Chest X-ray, PA view. Patient: 23 years old, sex M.
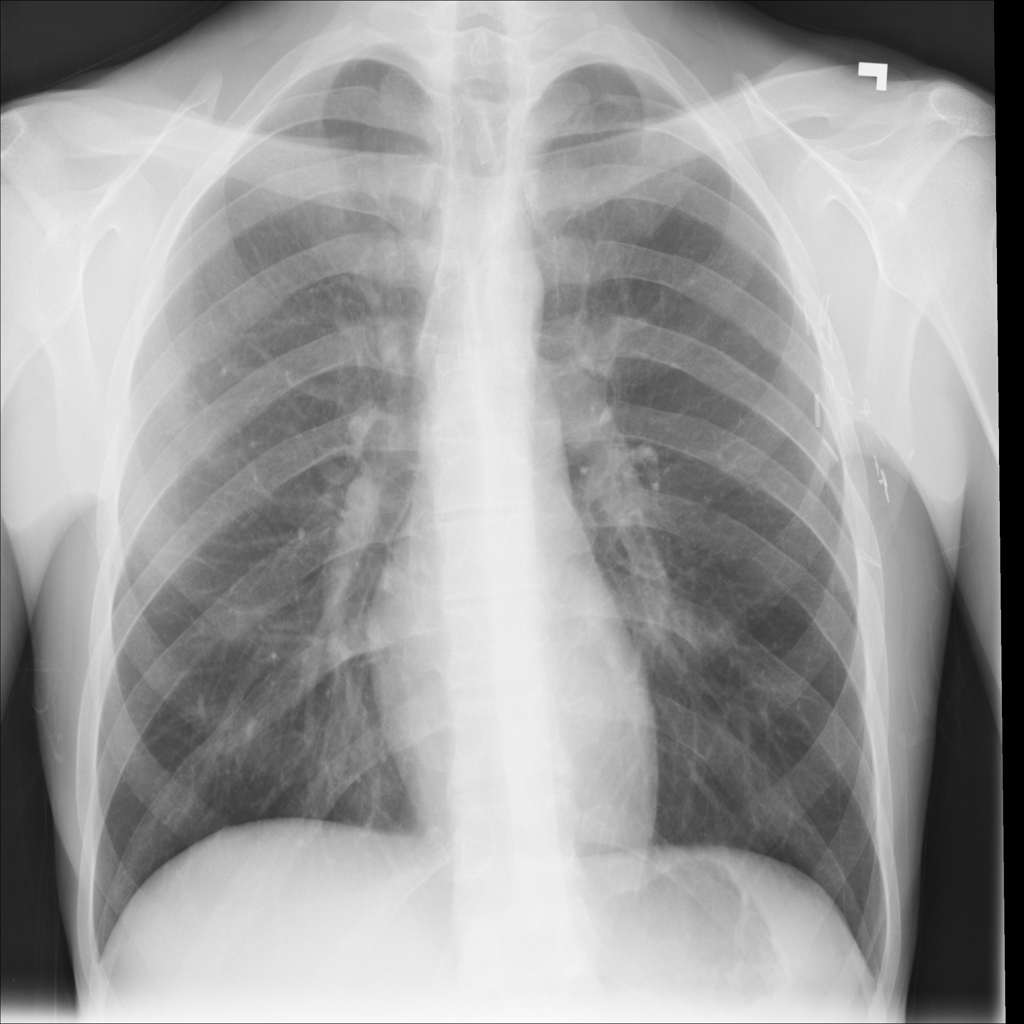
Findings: No Finding